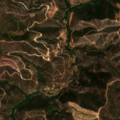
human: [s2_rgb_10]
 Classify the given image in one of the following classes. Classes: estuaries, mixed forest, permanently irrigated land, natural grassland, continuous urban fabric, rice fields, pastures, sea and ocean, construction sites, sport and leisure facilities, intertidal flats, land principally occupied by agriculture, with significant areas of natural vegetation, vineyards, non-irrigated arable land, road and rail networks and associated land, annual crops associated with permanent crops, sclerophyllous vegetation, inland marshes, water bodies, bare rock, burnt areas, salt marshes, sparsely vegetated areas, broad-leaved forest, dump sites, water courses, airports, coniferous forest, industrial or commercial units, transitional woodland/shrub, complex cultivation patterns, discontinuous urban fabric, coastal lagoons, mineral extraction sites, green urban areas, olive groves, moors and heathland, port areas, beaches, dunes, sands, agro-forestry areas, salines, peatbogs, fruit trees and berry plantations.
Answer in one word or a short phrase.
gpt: broad-leaved forest, sclerophyllous vegetation, transitional woodland/shrub